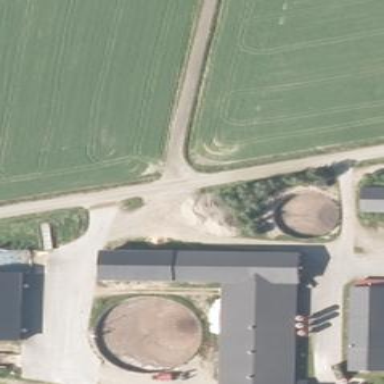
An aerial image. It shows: Farm auxiliary building.